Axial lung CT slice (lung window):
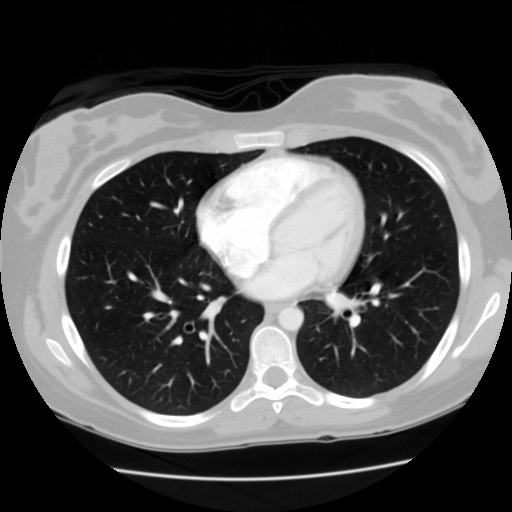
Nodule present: no